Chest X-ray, PA view. Patient: 52 years old, sex F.
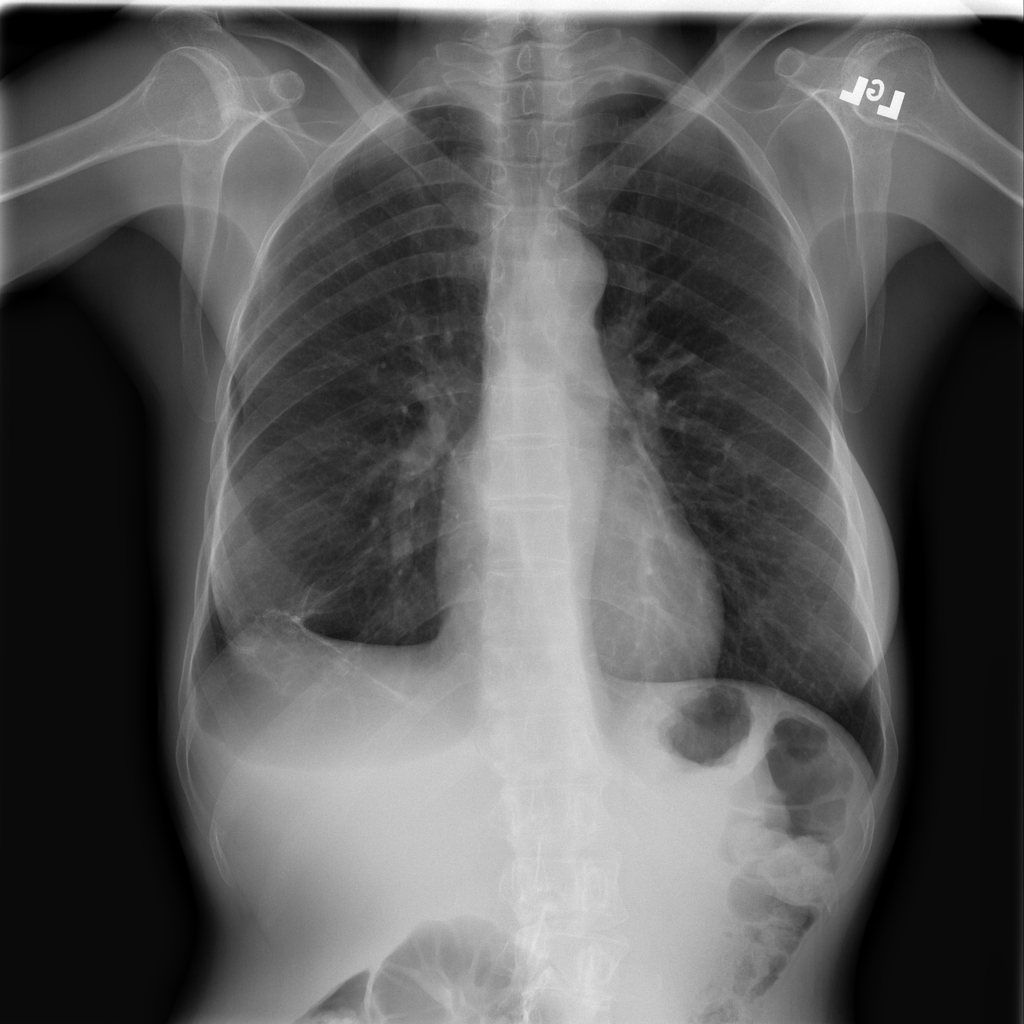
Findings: No Finding